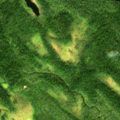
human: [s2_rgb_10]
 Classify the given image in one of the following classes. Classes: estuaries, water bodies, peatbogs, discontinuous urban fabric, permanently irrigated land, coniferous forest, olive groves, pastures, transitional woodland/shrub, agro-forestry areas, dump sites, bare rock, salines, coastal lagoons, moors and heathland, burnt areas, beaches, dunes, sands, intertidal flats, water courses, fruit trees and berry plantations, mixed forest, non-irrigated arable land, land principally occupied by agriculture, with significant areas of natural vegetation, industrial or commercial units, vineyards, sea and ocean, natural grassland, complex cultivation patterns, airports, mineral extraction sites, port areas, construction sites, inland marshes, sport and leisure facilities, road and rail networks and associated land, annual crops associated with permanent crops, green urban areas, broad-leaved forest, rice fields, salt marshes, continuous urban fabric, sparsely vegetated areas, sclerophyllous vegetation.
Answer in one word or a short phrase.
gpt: coniferous forest